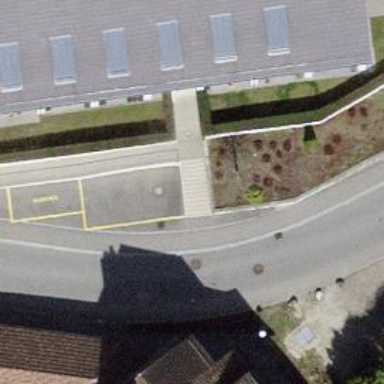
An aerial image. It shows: Road with steps.